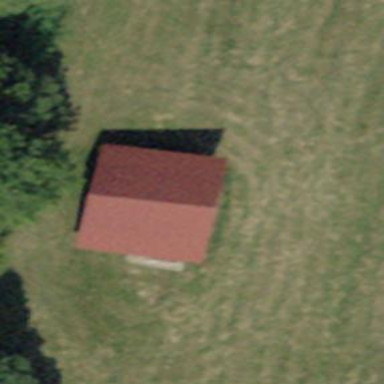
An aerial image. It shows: Barn.